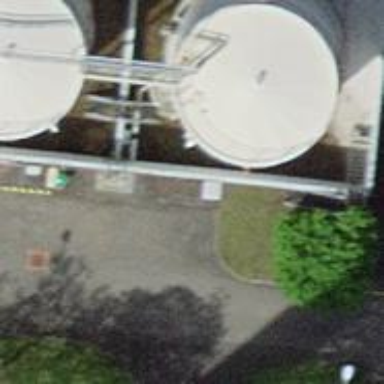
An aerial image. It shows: Storage tank building.